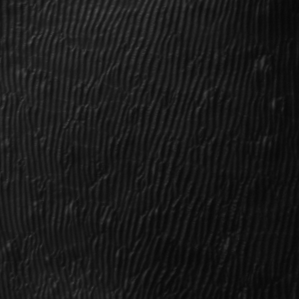
Label: frost